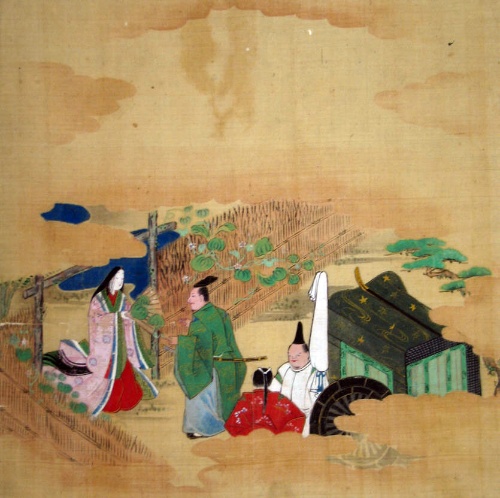
Artist: Tosa School
Date: 17th century
Object type: Painting
Classification: Paintings
Medium: Matted painting; ink and color on silk
Culture: Japan
Period: Edo period (1615–1868)
Dimensions: 8 x 8 in. (20.3 x 20.3 cm)
Department: Asian Art
Credit line: Gift of Mrs. Morris Manges, in memory of her husband, Dr. Morris Manges, 1947
Accession year: 1947
Repository: Metropolitan Museum of Art, New York, NY
Tags: Fences|Men|Women